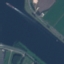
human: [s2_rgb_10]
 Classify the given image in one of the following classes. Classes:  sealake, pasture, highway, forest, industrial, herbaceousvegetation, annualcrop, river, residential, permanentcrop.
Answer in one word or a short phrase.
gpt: River